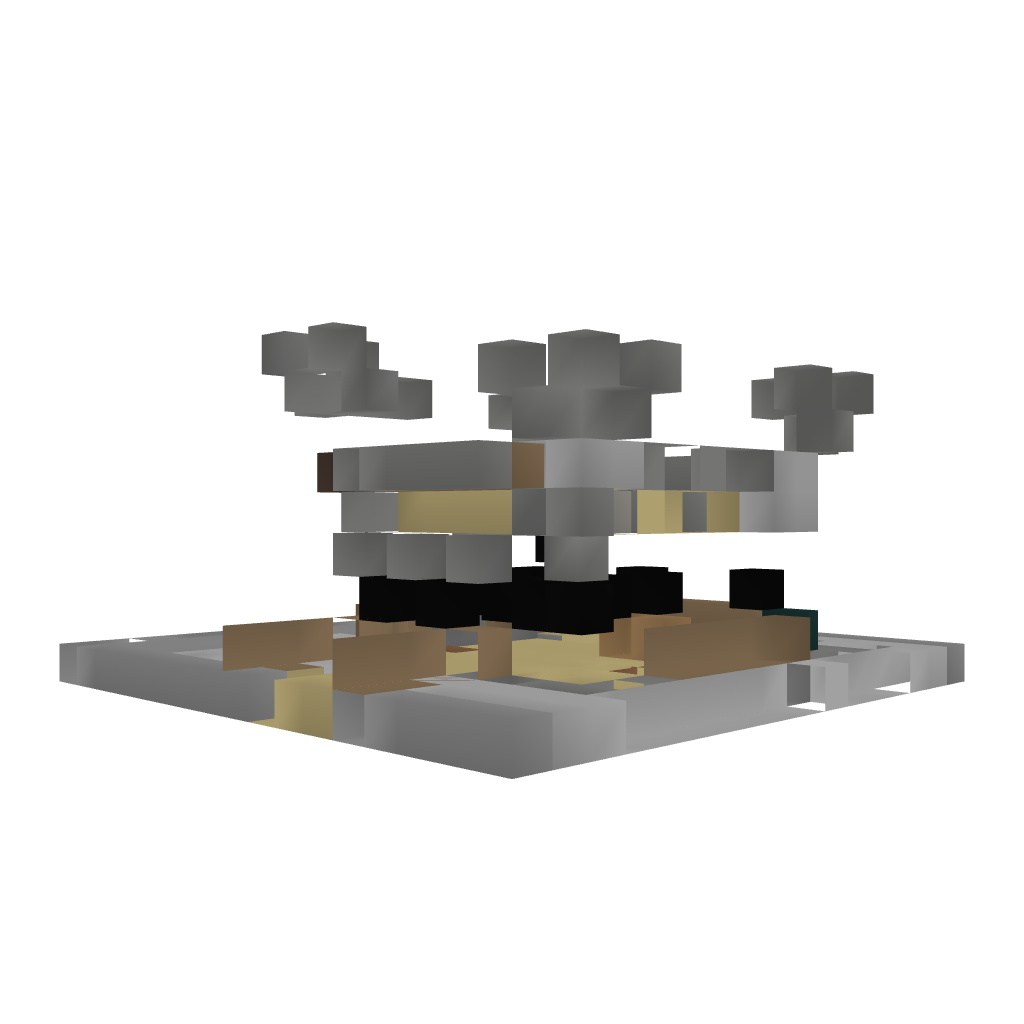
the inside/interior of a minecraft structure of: Furnished Mini Castle